Question: I have a PDF file located (under my Project) in an Assets > Documents folder:

When my application gets deployed, it gets deployed to a particular folder on the domain. For example, <URL>
I can't seem to get the routing correct for this, as it keeps trying to route this request to a controller. Here is the modification I made to the routing:
'''
routes.IgnoreRoute("MyAppFolder/Assets/Documents/EZTrac_UserGuide_NewSys.pdf");
'''
But this is the result that I get:
> The IControllerFactory
'EZTrac.DependencyResolution.ControllerFactory'
did not return a controller for a
controller named 'Assets'.
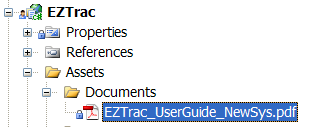
Answer: Try removing the MyAppFolder from your routes.
'''
routes.IgnoreRoute("Assets/Documents/EZTrac_UserGuide_NewSys.pdf");
'''